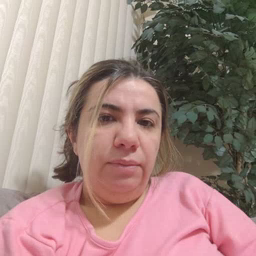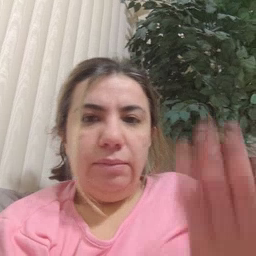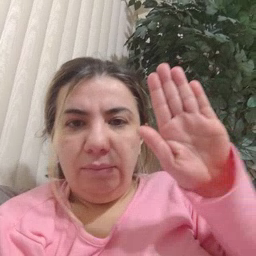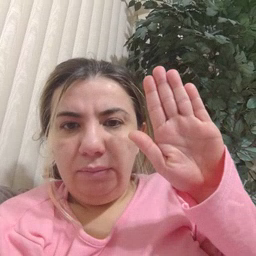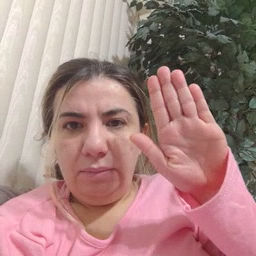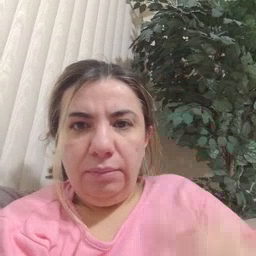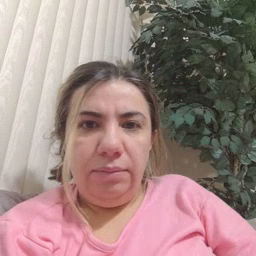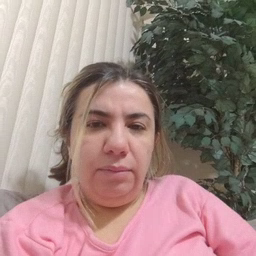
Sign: mitten